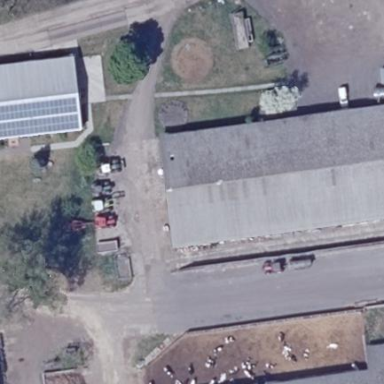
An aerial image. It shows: Gabled roof of grey-colored farm auxiliary building with its roof oriented along the structure.